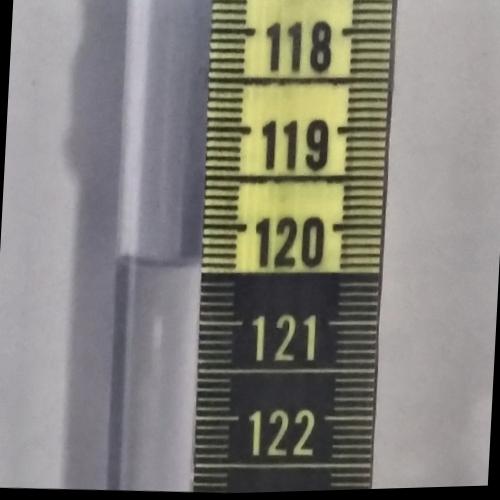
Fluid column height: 120.4 cm